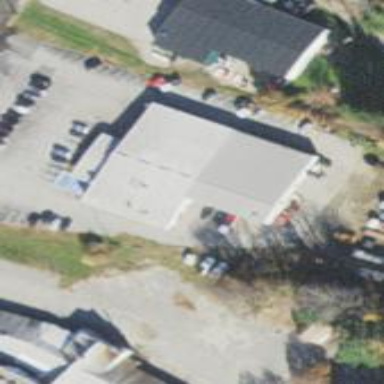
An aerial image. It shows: Commercial building.